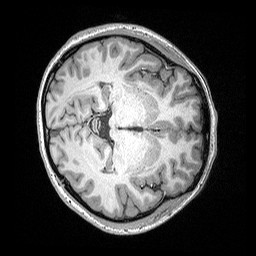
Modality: T1w
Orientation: axial
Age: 21
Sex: female